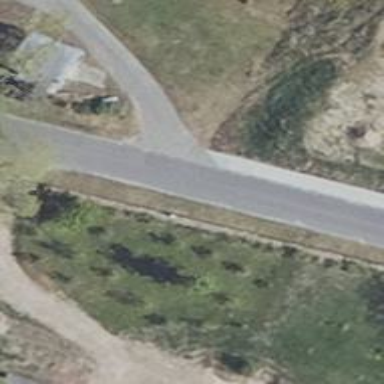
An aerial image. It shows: Residential road.